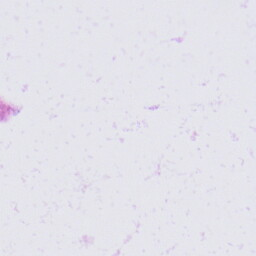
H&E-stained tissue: Skin